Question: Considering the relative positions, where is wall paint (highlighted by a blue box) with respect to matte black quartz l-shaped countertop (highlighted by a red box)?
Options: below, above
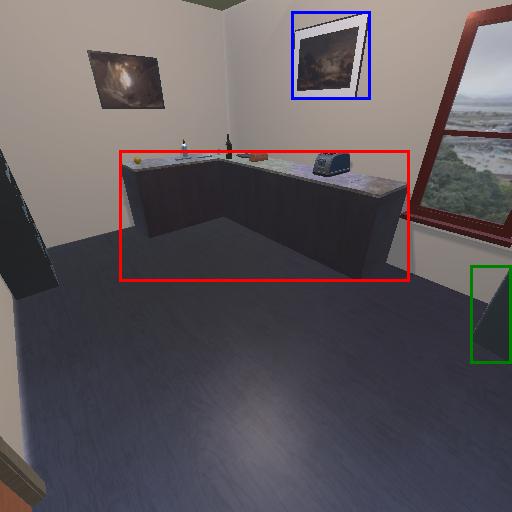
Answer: below